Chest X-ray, PA view. Patient: 25 years old, sex F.
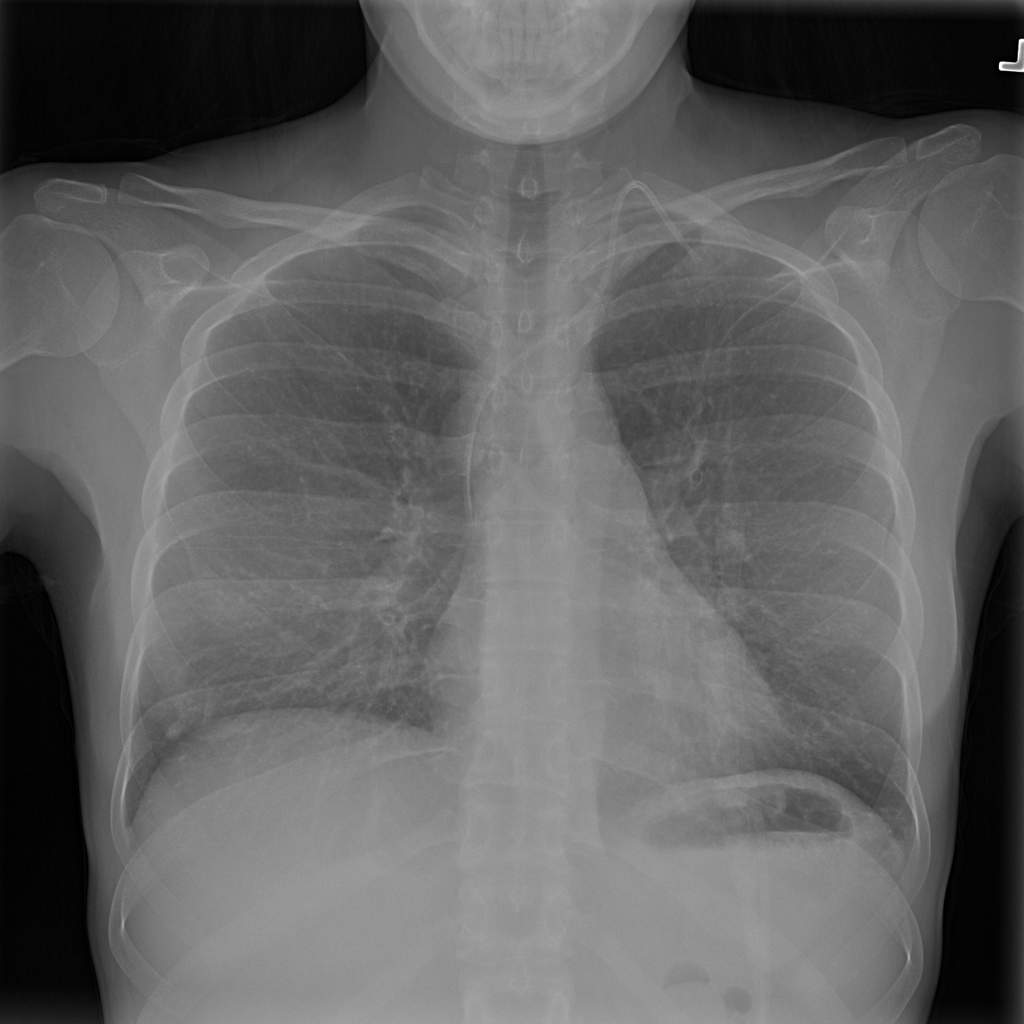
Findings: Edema